Field crop: maize
Growth stage: 2
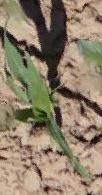
Species: maize